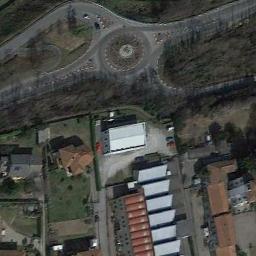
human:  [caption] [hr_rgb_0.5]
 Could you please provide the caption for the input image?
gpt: There are several moving vehicles on the road at the roundabout, Many buildings and some trees and a few lawns around the roundabout .

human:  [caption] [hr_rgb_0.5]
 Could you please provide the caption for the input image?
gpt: Several buildings of different shapes are beside the roundabout .

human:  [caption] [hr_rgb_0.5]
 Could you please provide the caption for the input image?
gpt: The roundabout connects four roads and some buildings are next to the roundabout .

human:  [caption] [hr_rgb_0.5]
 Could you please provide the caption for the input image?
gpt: The roundabout is on the grass next to trees and buildings .

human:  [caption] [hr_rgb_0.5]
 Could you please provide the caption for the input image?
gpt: There are some buildings and green lawns beside the roundabout .